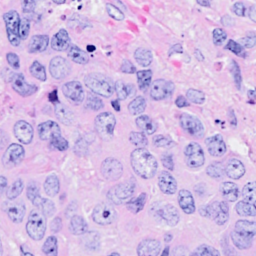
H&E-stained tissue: Breast